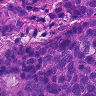
Metastatic tissue present: yes